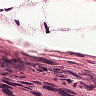
Metastatic tissue present: yes